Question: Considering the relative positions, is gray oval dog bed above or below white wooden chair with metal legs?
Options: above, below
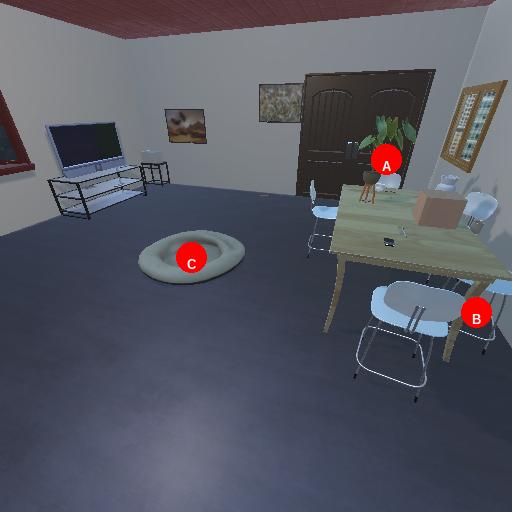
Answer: above